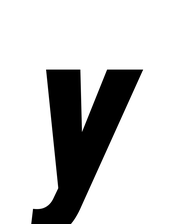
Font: Roboto-Italic_Condensed_ExtraBold_Italic